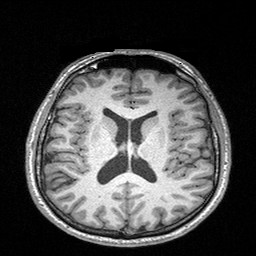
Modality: T1w
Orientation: coronal
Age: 25
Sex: male